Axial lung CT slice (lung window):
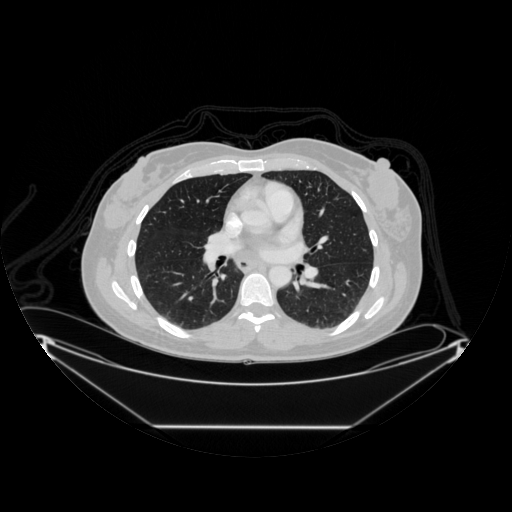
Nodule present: no